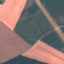
Land use / land cover class: AnnualCrop